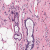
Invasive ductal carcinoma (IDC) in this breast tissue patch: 1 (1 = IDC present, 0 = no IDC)